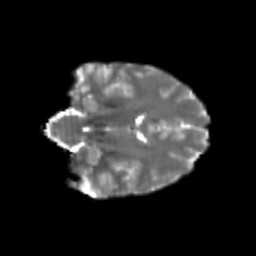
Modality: T2w
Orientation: coronal
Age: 21
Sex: female
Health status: healthy
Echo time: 0.074 s